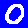
Digit: 0